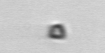
Label: nanoplankton_mix